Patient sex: M
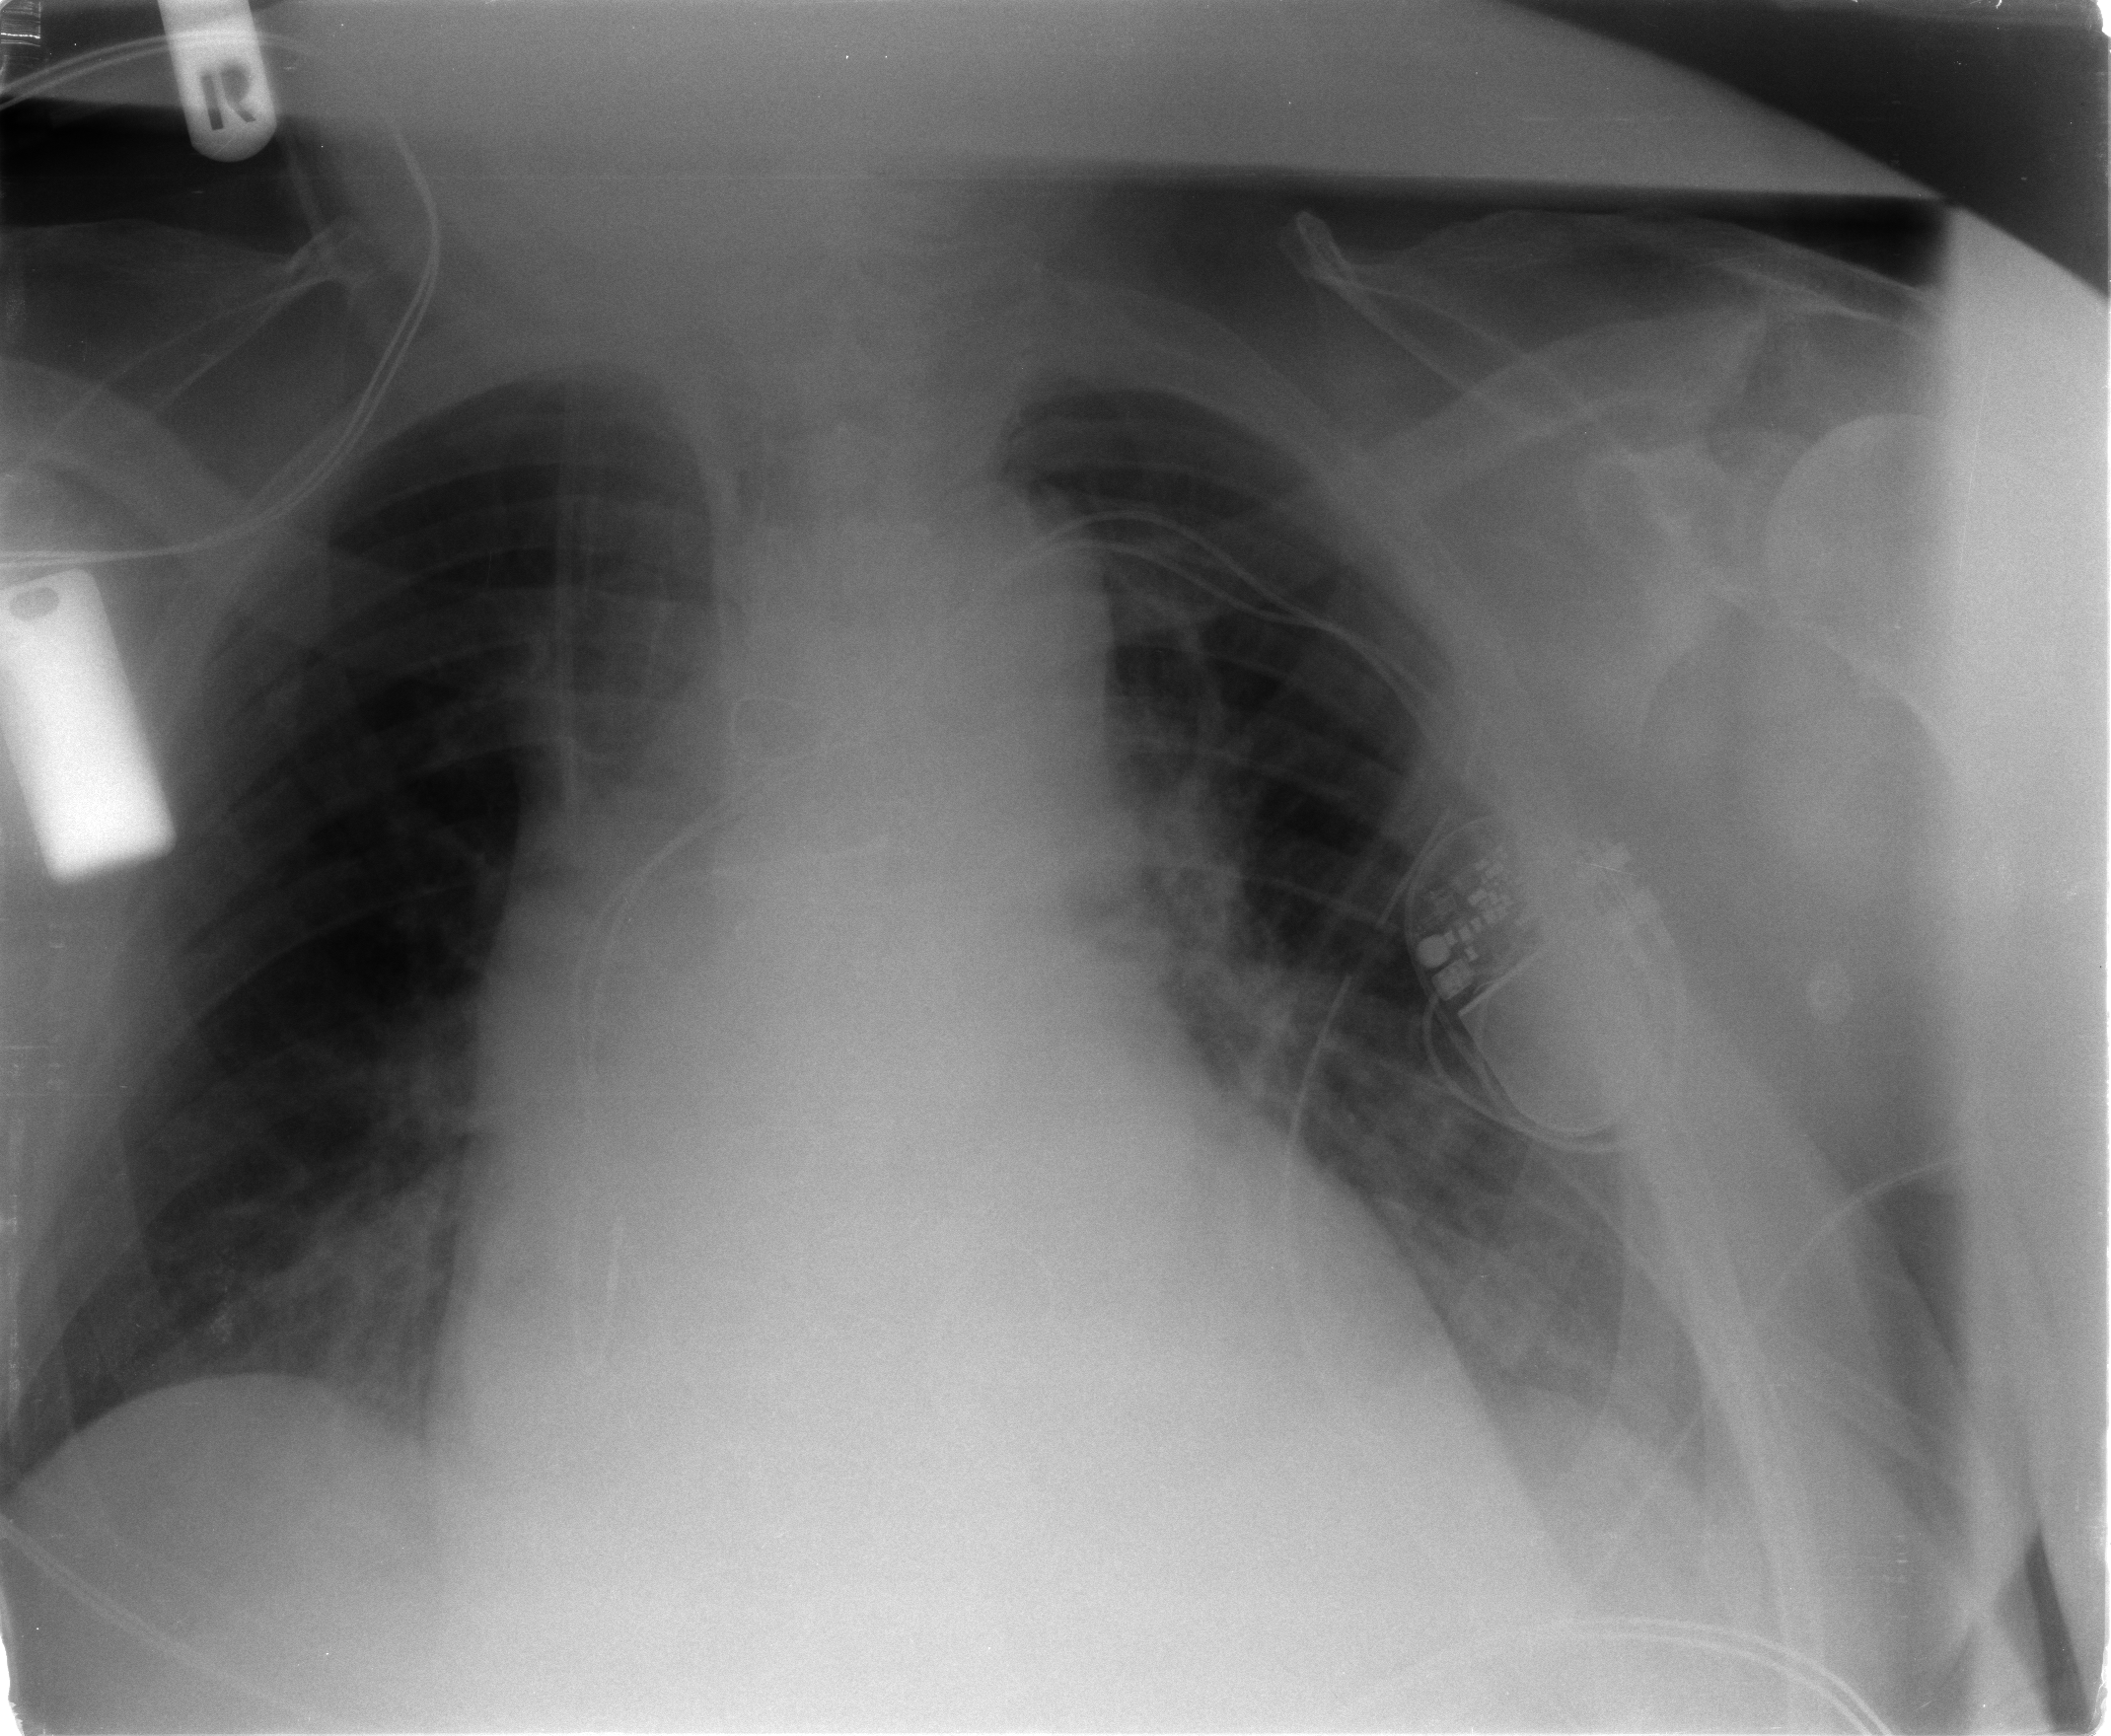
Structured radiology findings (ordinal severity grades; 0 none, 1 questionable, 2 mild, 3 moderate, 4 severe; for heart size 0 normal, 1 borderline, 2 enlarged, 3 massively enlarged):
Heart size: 3
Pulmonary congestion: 2
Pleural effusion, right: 0
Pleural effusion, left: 2
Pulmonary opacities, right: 0
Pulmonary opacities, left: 0
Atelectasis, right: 2
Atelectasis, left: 2